Interaction volume radius: 10 \u00c5
Interaction volume height: 10 \u00c5
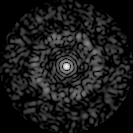
Disorder parameter: 0.8653